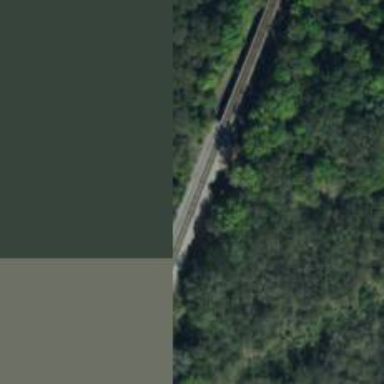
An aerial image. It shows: Railway track.